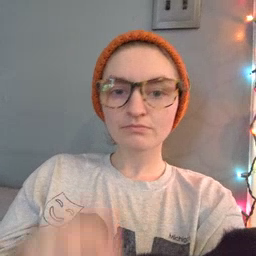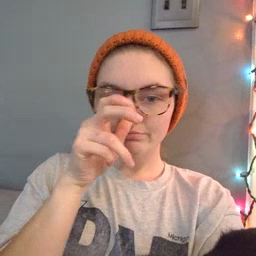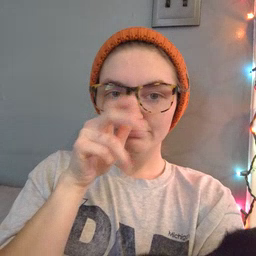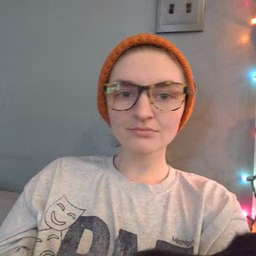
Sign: bug